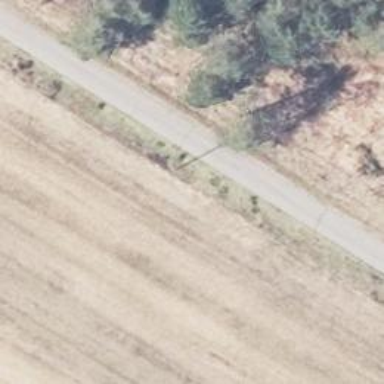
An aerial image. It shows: Unclassified road with asphalt surface.